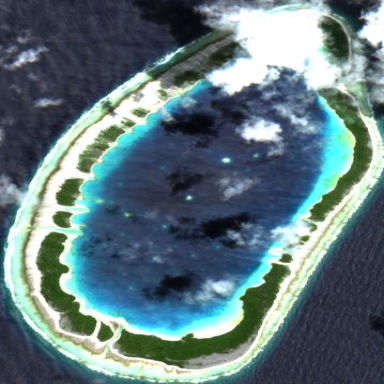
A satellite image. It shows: Atoll located within maritime boundary.